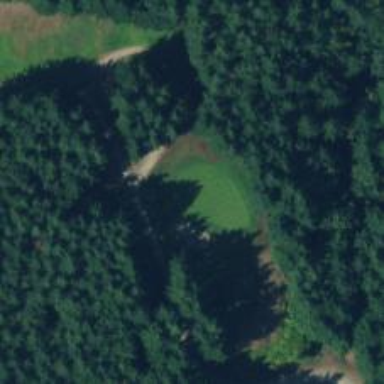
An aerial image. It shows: View of golf hole.